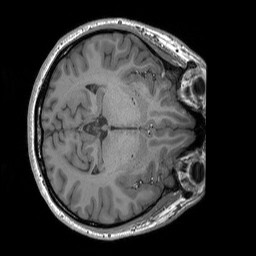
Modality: T1w
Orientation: axial